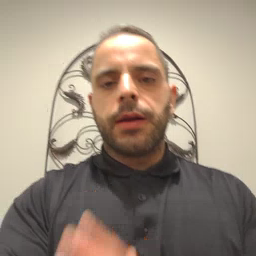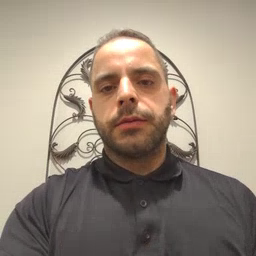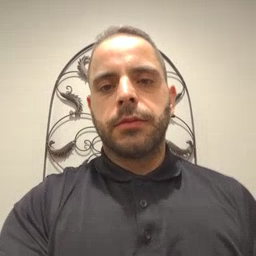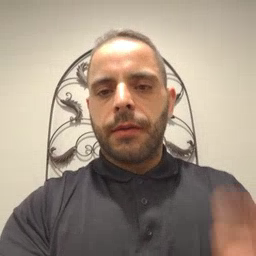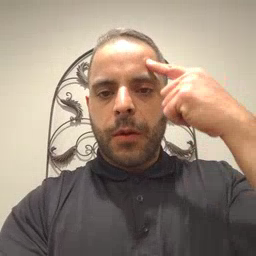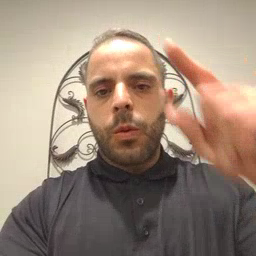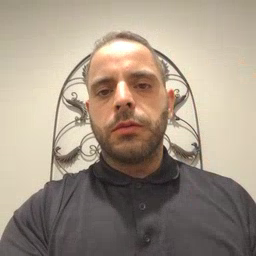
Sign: for